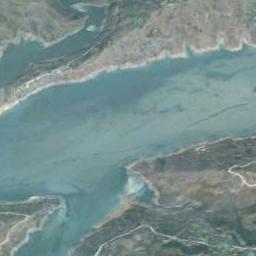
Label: river